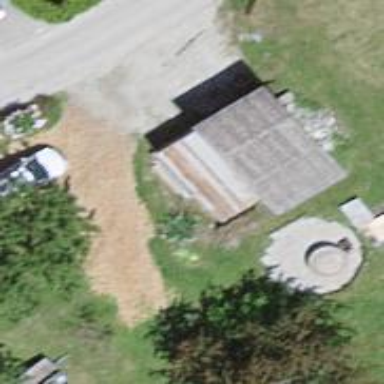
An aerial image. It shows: Shed.